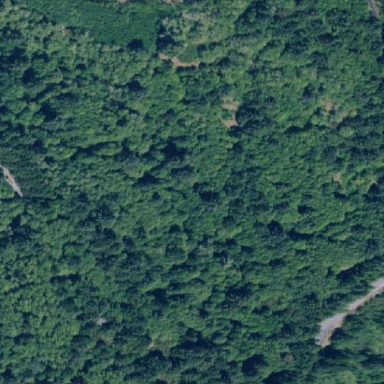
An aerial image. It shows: Forest area.